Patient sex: M
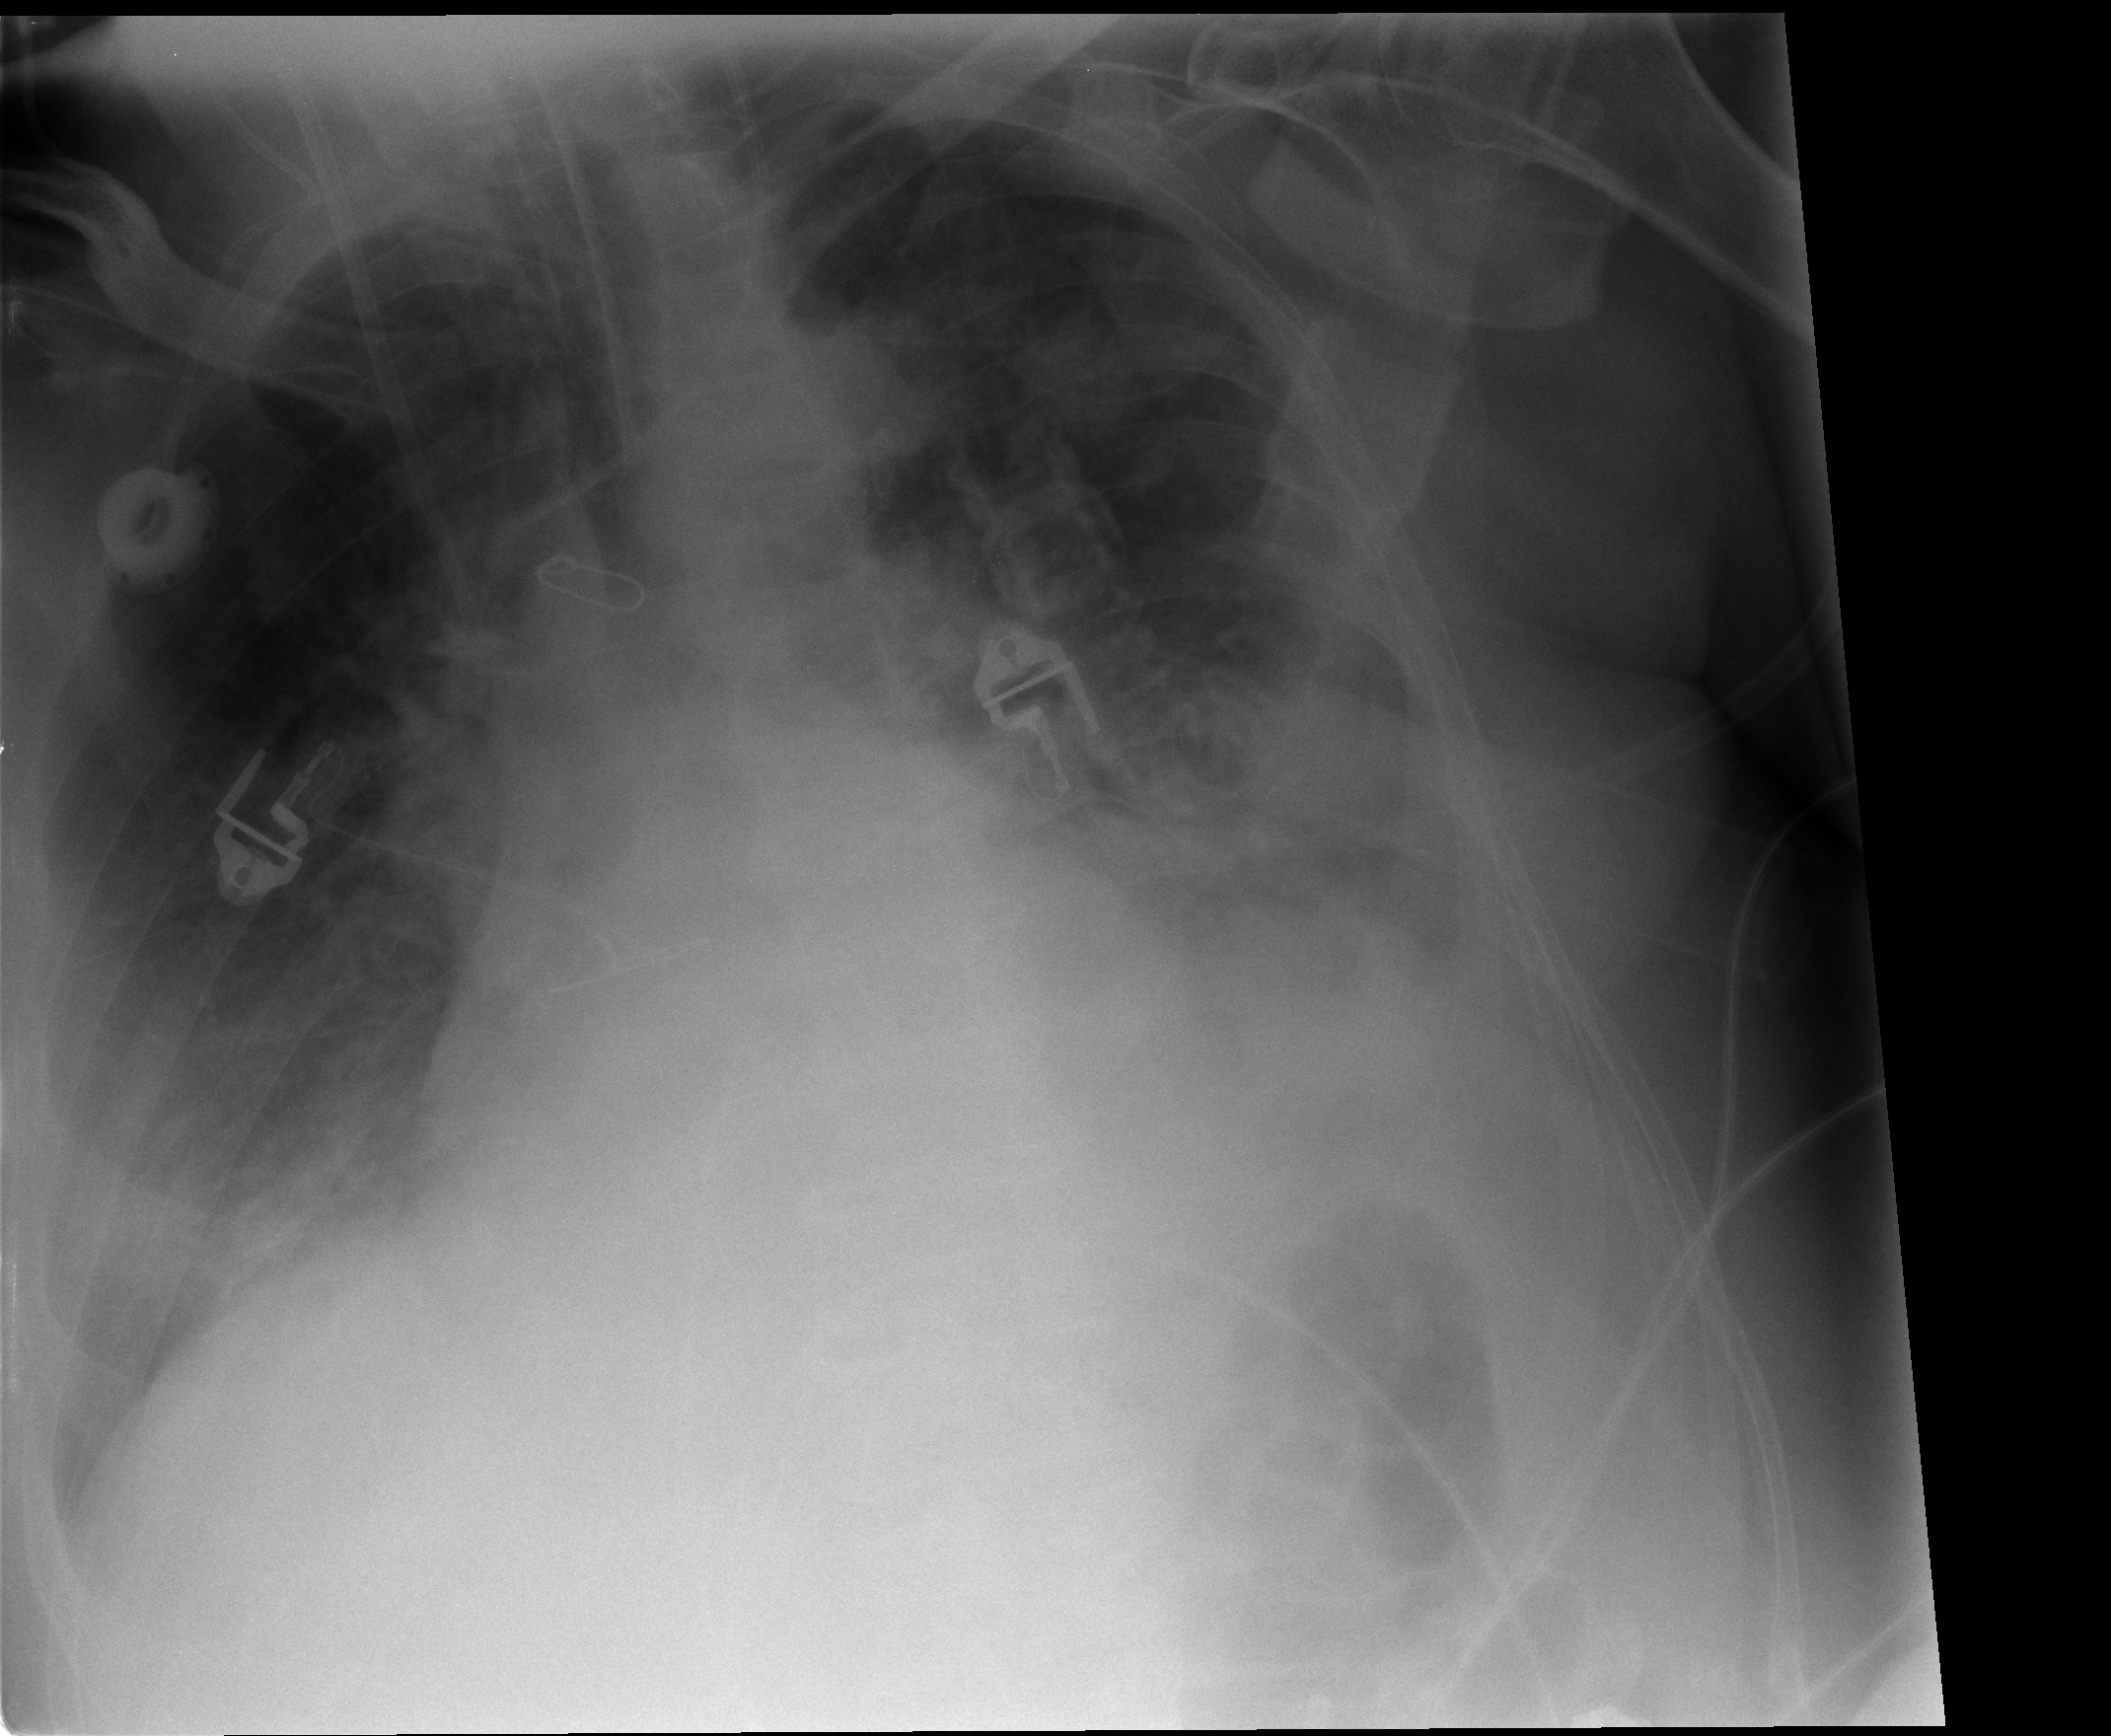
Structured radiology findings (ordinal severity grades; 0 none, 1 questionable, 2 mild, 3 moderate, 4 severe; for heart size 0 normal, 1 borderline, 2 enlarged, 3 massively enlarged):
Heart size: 0
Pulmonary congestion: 2
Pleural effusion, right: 1
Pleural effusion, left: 1
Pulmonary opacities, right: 2
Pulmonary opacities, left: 3
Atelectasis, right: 2
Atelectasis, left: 2